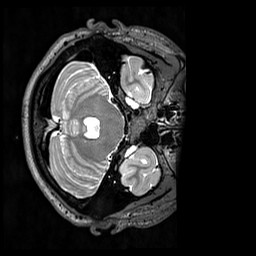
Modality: T2w
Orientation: axial
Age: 24
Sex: male
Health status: healthy
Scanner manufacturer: siemens
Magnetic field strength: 3 T
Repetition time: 3.2 s
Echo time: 0.568 s